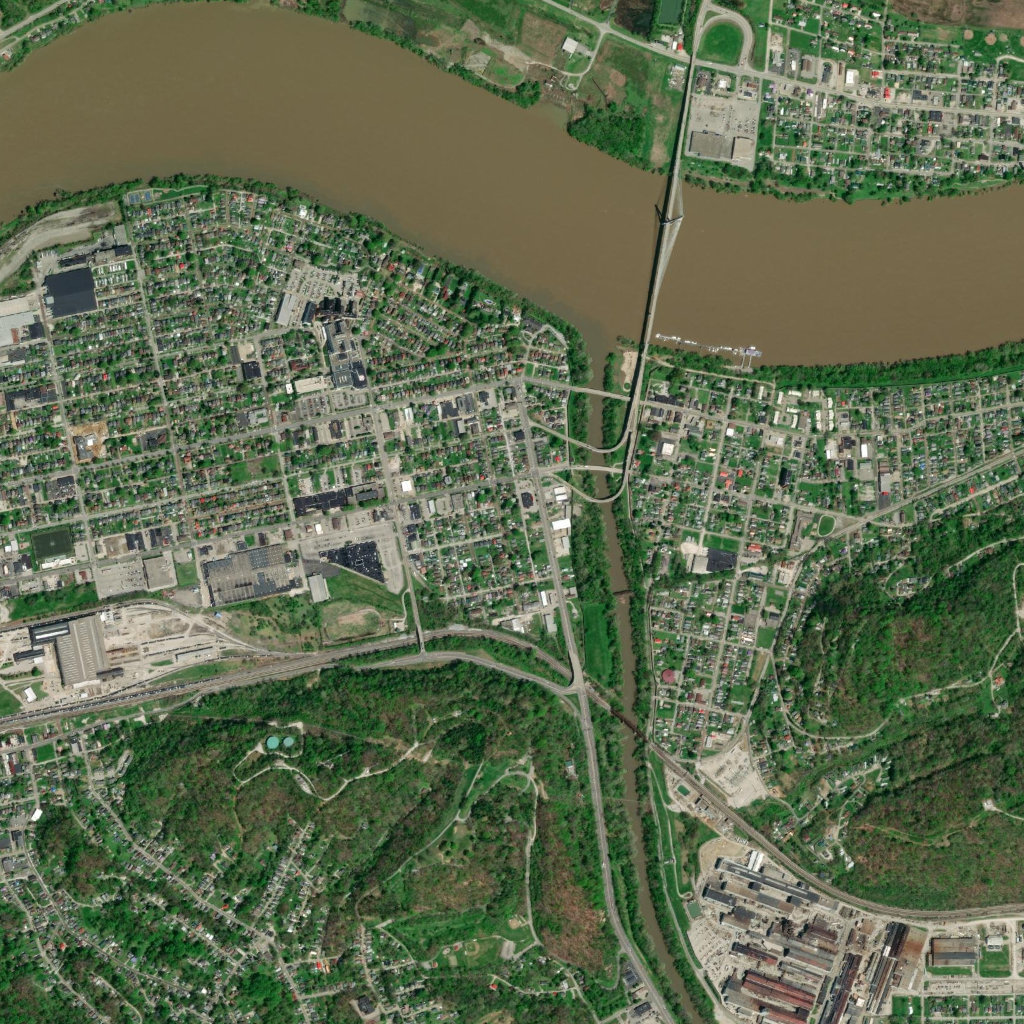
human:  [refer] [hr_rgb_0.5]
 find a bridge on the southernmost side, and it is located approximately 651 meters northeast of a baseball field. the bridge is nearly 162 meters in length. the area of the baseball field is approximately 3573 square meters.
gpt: <box>[[59, 68, 63, 71, 0]]</box>

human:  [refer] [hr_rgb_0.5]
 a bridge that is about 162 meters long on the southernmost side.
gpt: <box>[[59, 69, 63, 72, 0]]</box>

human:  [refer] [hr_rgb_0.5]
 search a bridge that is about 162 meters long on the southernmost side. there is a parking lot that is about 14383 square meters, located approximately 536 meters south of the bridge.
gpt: <box>[[59, 69, 63, 72, 0]]</box>

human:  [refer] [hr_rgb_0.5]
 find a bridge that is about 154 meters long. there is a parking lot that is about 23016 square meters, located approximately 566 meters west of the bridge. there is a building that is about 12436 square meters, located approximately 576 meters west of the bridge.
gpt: <box>[[56, 45, 61, 46, 0]]</box>